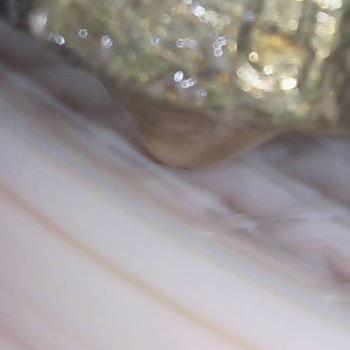
Flow rate: 33%